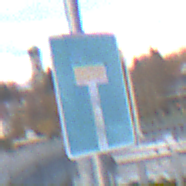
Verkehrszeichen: Sackgasse
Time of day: SunriseSunset
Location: Outdoor (Suburban)
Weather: PartlyCloudy
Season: NotSpecified
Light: Natural